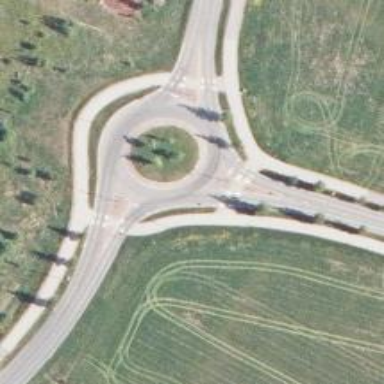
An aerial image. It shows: Uncontrolled road crossing.